Aerial crown-view tile of a tropical tree (Barro Colorado Island, Panama), acquired 20241216:
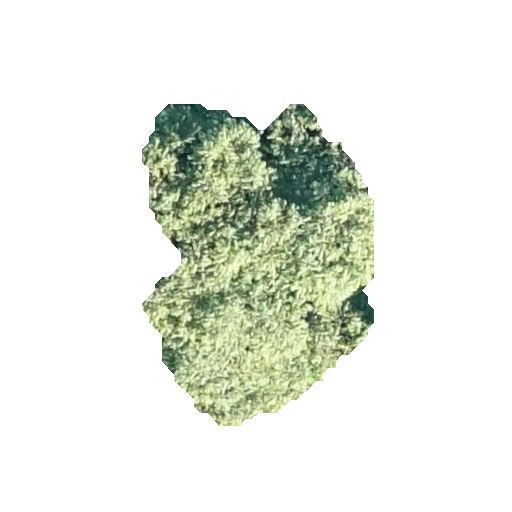
Species: Quararibea stenophylla
GBIF accepted scientific name: Quararibea stenophylla
Crown area: 82.516 m²